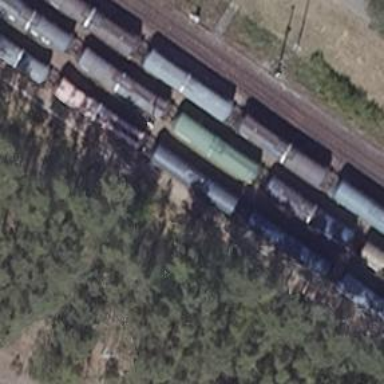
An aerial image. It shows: Railway yard with electrified contact lines.